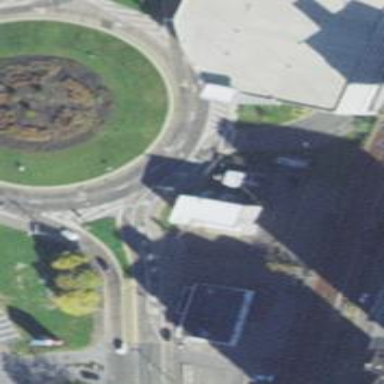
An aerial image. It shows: Roundabout on trunk highway.